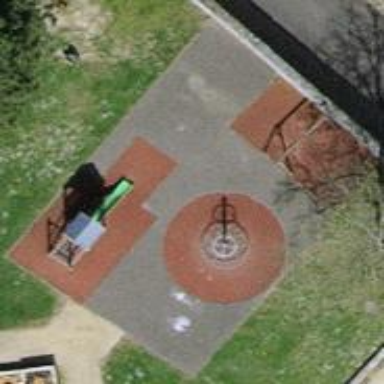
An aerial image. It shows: Playground with rubbercrumb surface.